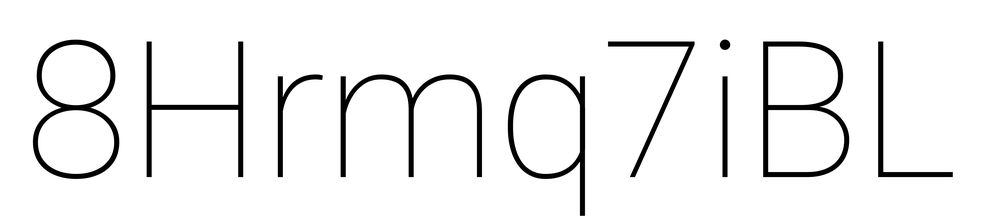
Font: Roboto_Thin